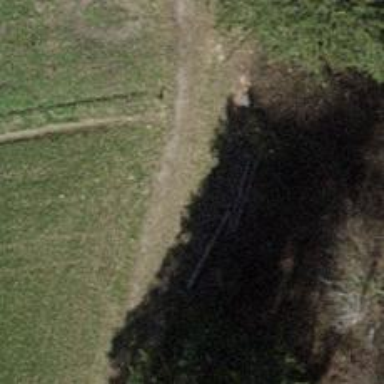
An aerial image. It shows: Grass track with grade 5 tracktype.